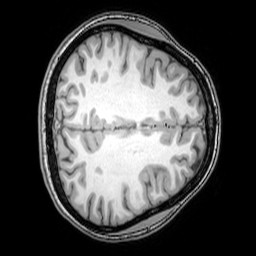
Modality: T1w
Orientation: axial
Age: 24
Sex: female
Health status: healthy
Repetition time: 0.081 s
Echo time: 0.037 s